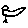
Label: bird